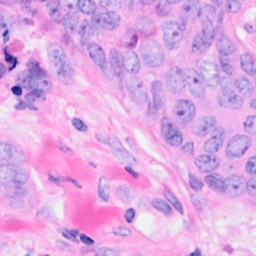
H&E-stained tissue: Breast